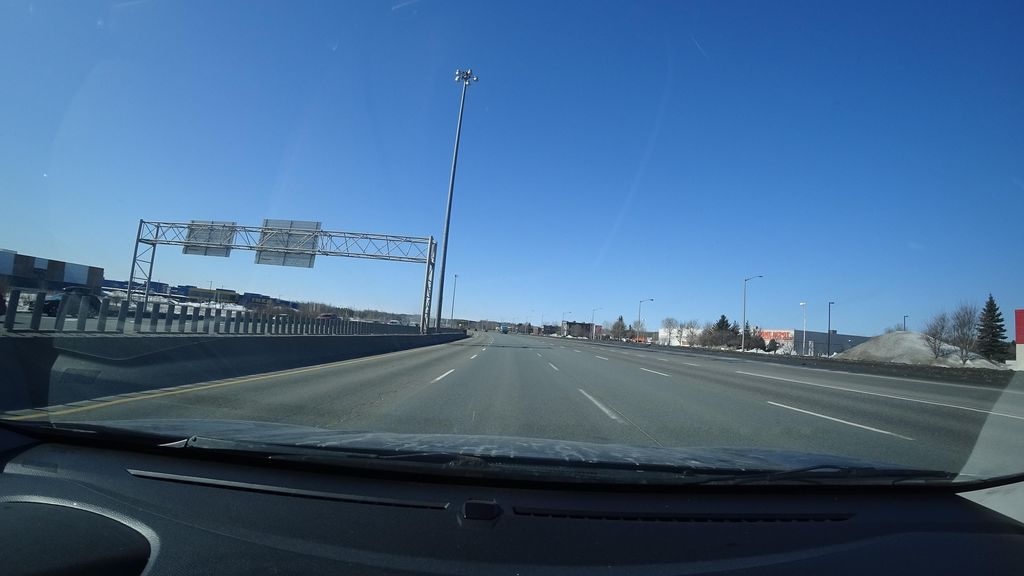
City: quebec_city